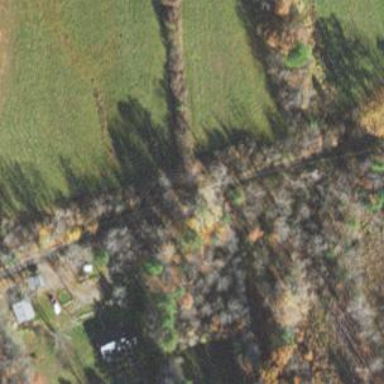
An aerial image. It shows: Unclassified road.